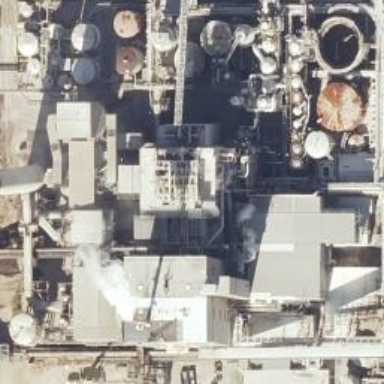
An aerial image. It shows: Industrial building indicating industrial power plant.